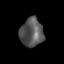
Tissue: prostate
Cell type: Endothelial cells
Senescence score: 0.3286
Nuclear area (px): 650
Mean DAPI intensity: 86.155